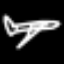
Label: airplane